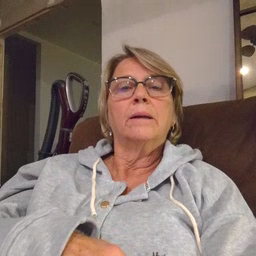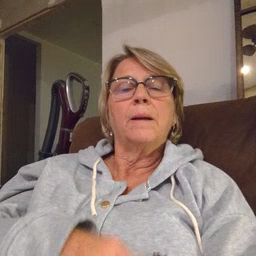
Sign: dry